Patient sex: M
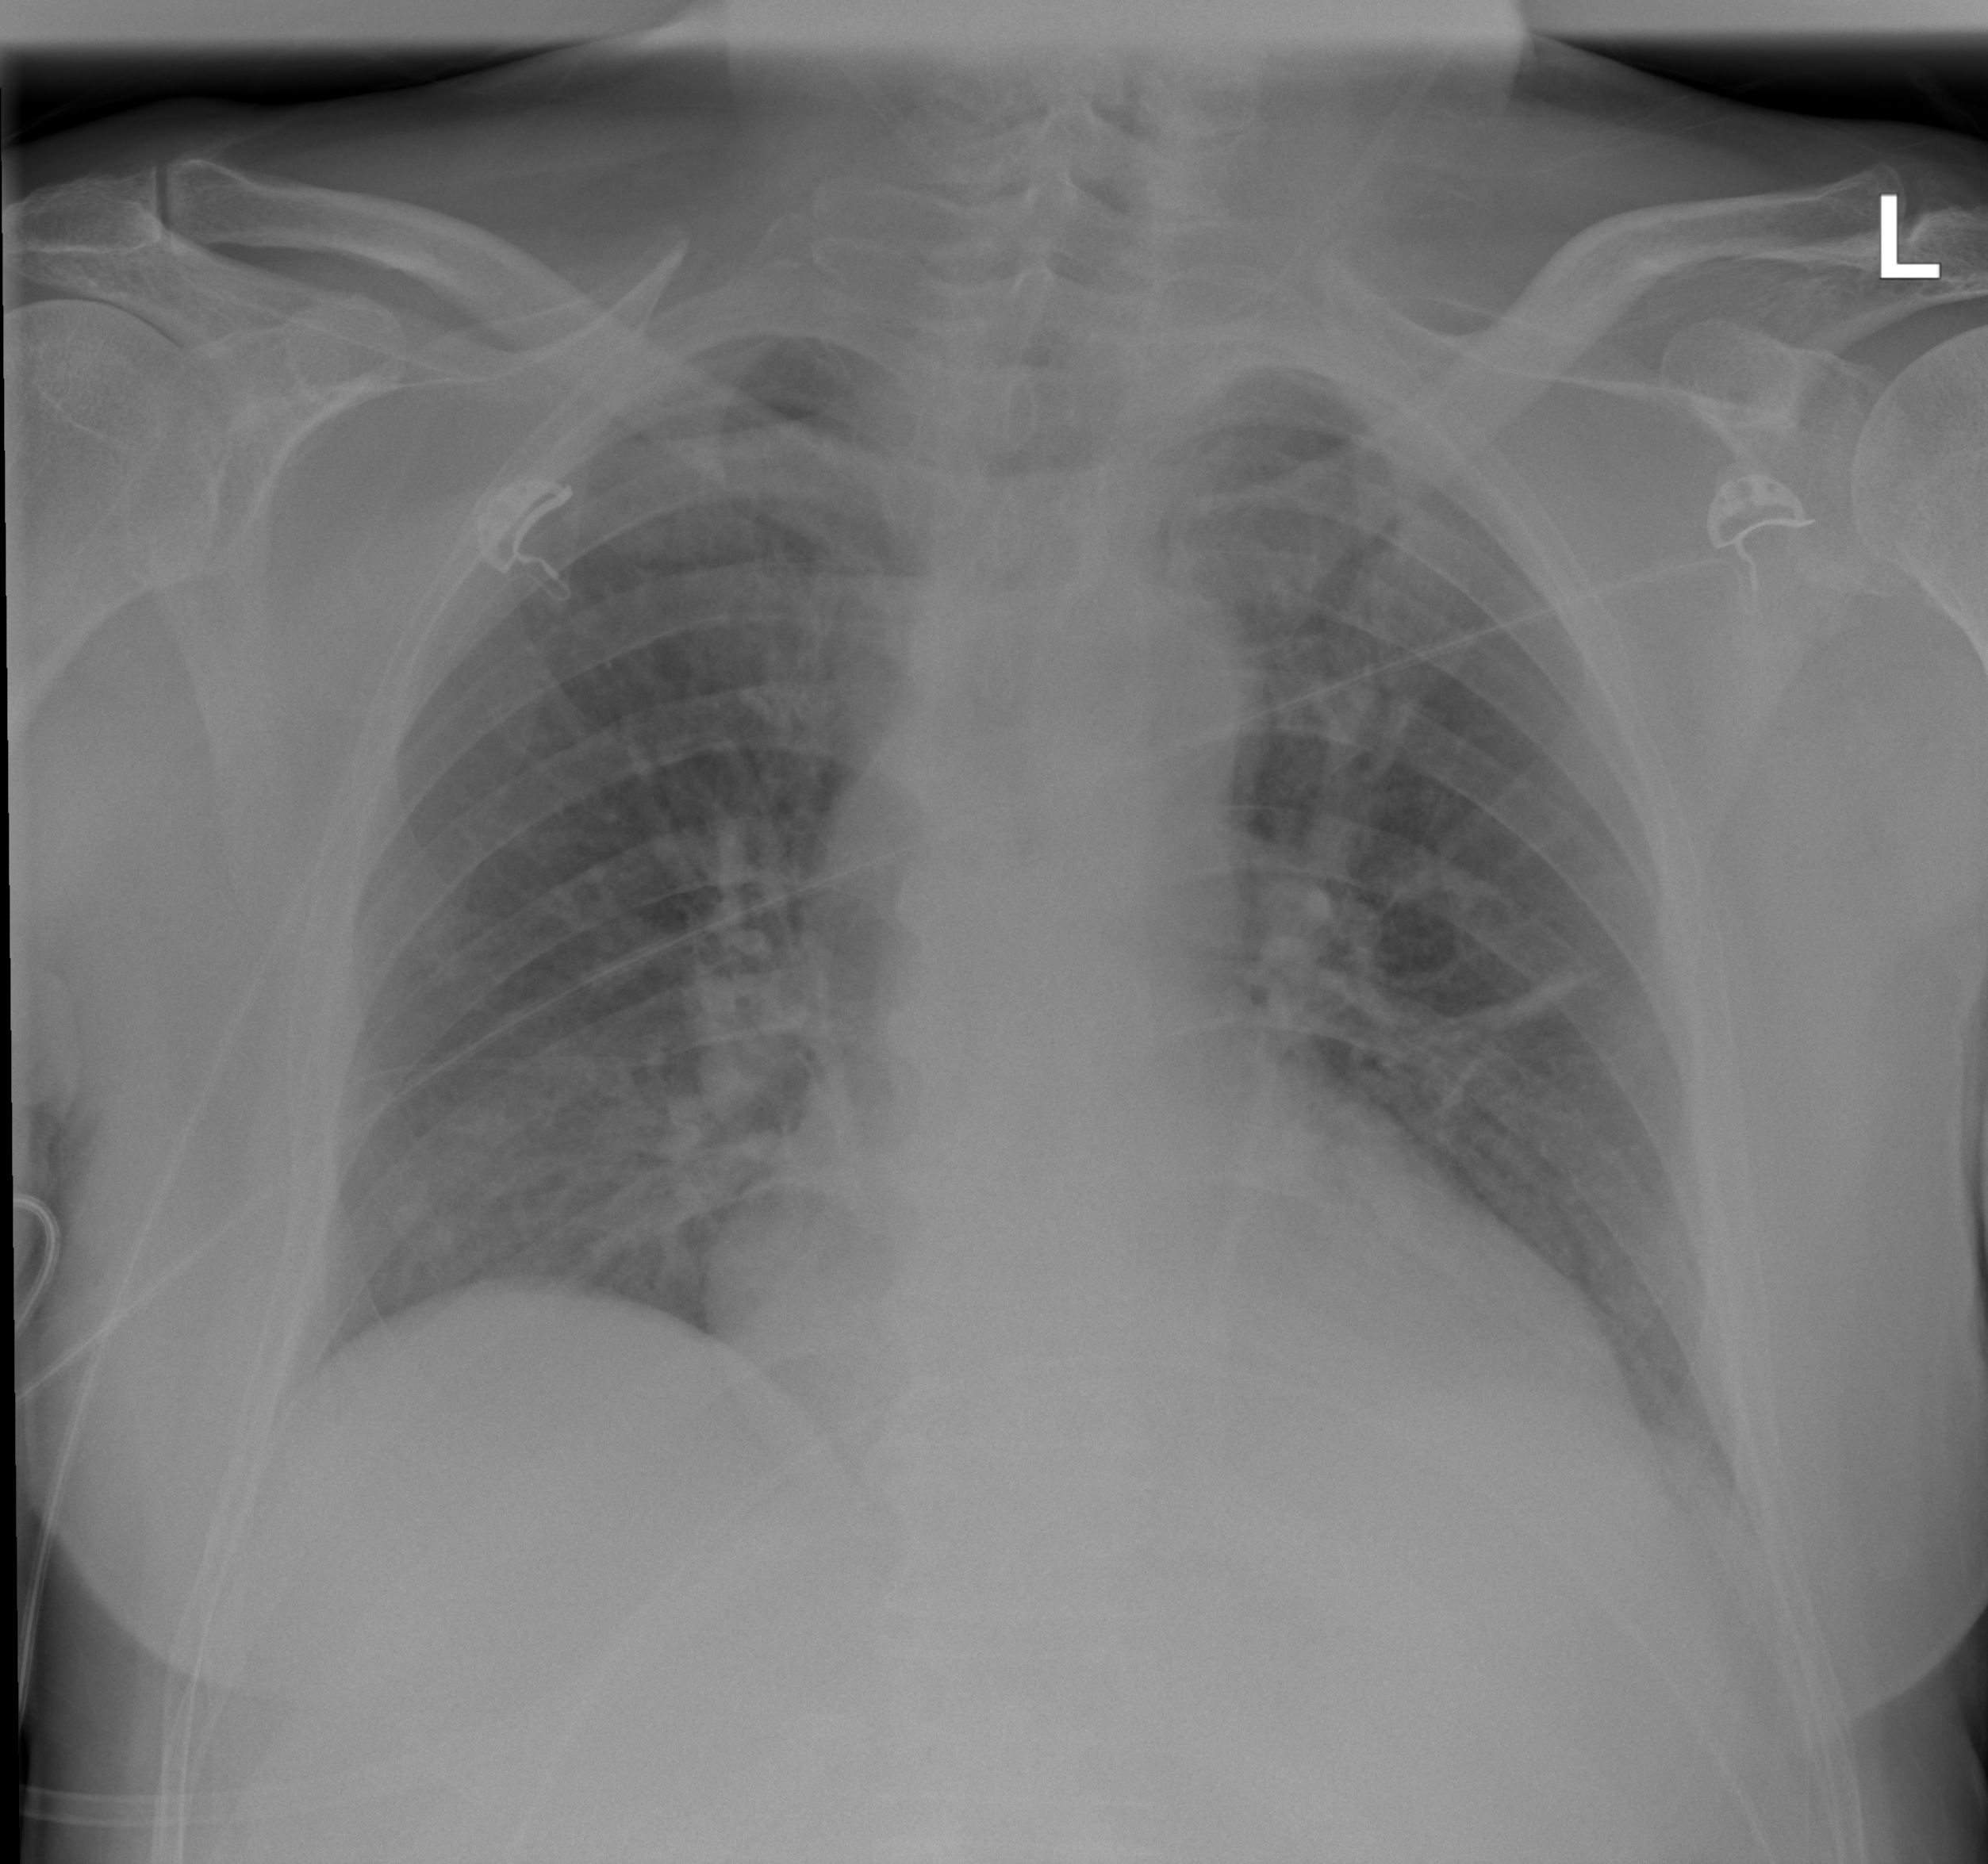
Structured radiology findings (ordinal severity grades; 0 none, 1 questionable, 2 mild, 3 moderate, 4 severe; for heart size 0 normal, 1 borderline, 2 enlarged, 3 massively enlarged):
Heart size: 2
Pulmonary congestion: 0
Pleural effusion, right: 0
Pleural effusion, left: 0
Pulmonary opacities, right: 2
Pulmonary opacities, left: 0
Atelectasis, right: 2
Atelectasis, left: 2